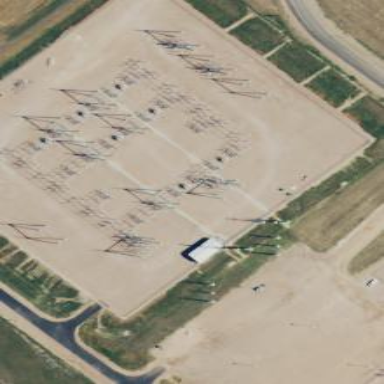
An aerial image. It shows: Substation surrounded by fence.